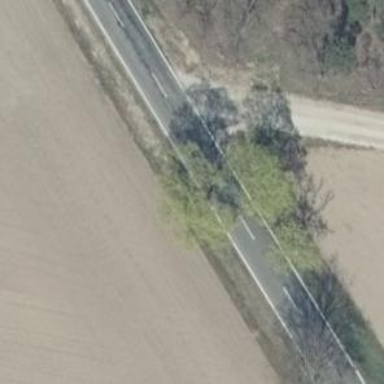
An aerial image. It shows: Beautiful tree in nature.